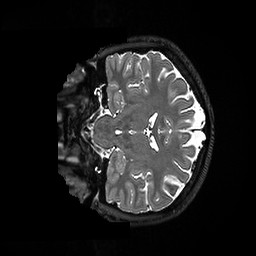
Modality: T2w
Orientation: coronal
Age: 22
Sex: female
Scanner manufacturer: ge
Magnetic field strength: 3 T
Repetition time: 3.202 s
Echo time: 0.06609 s